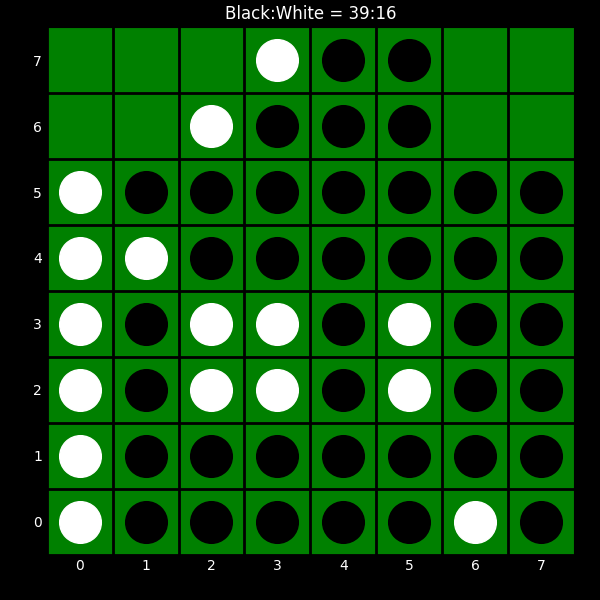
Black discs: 39
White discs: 16